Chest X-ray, PA view. Patient: 59 years old, sex M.
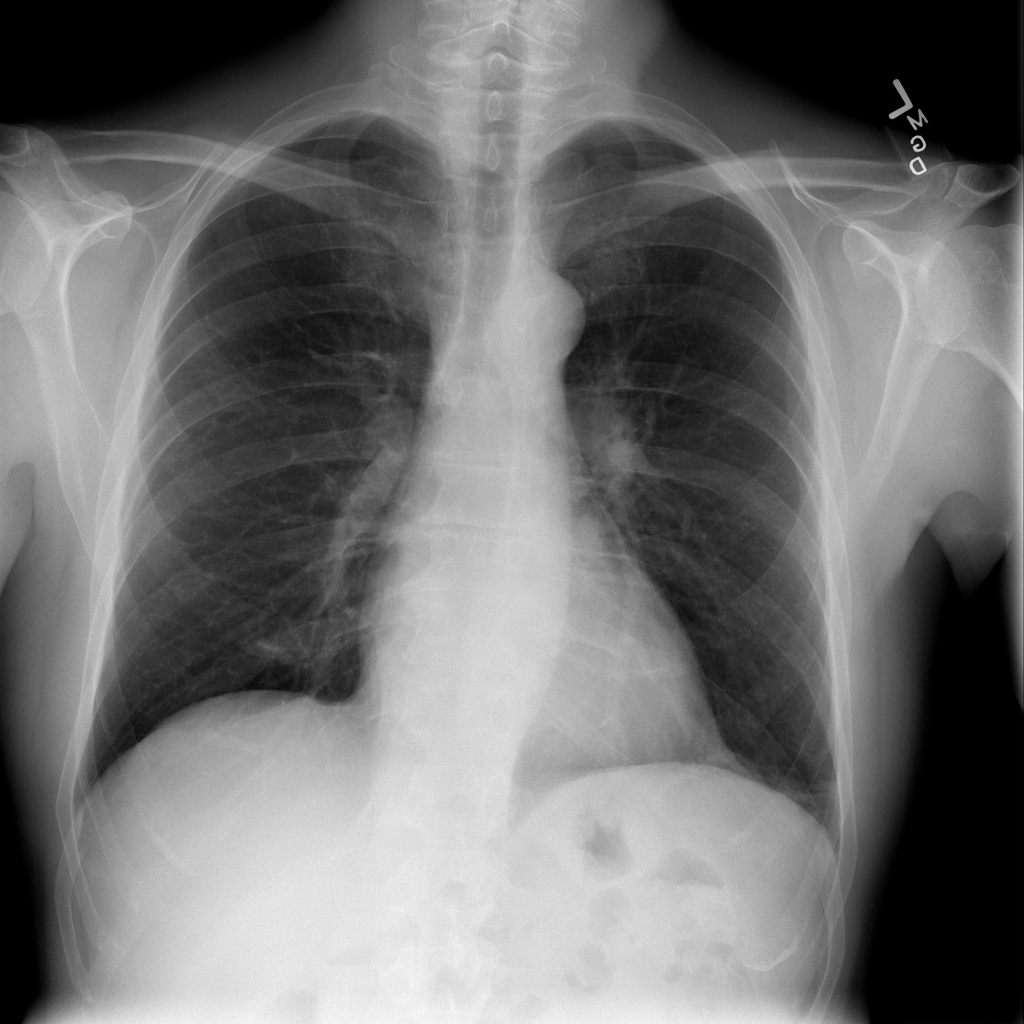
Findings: No Finding